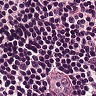
Metastatic tissue present: no